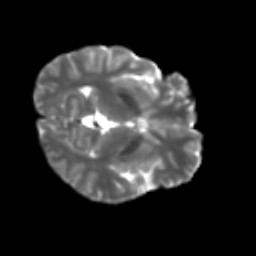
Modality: T2w
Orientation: axial
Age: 24
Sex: female
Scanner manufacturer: ge
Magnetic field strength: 3 T
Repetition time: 7.8 s
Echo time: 0.0606 s